Chest X-ray:
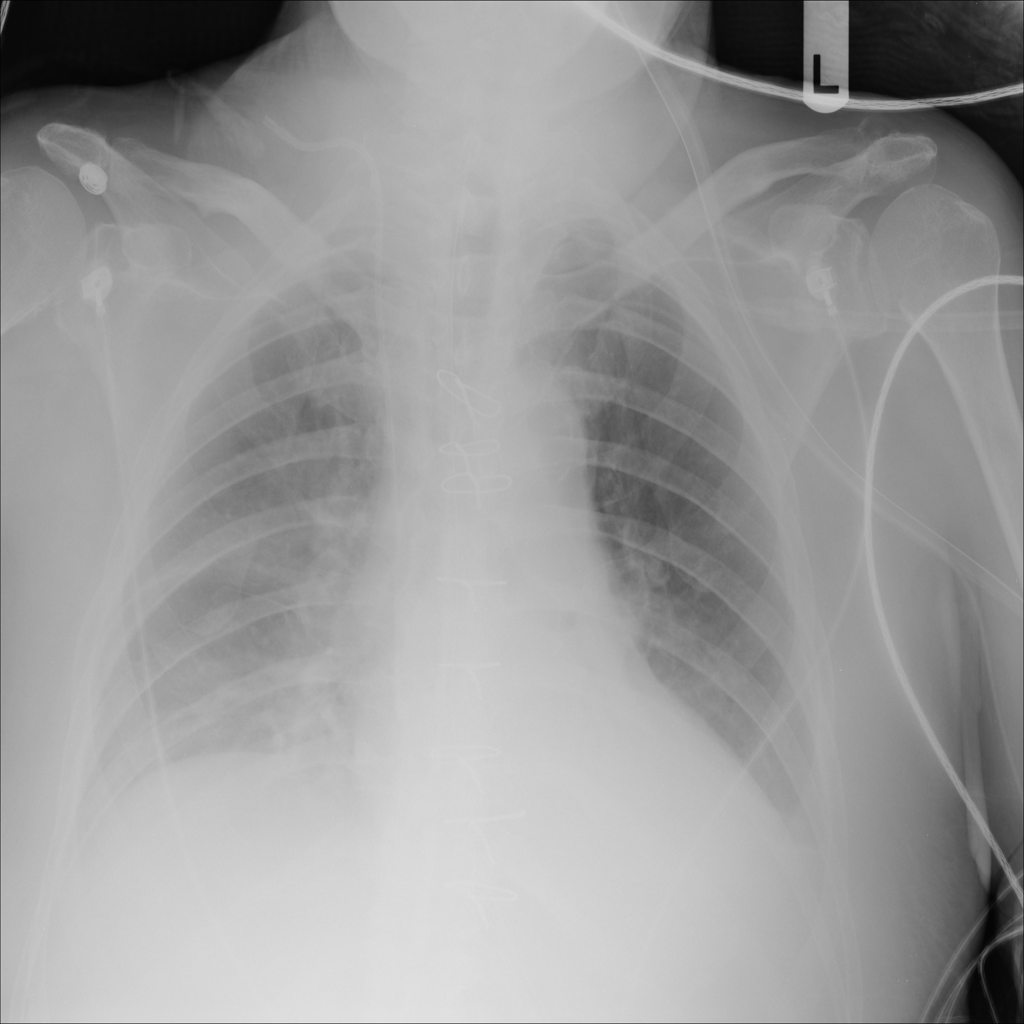
Findings: Effusion
No abnormal finding: no